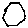
Label: hexagon